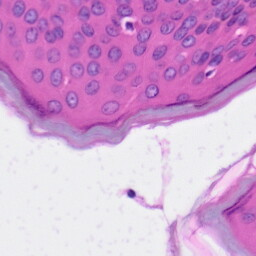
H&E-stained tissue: Skin